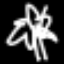
Label: palm tree